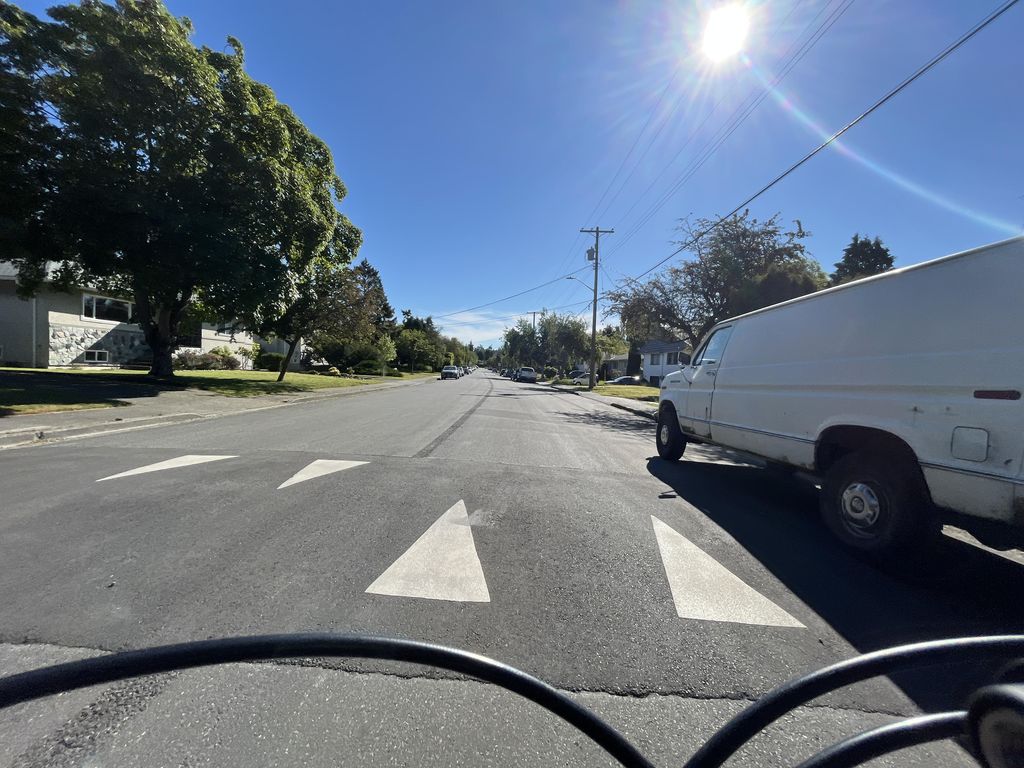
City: victoria